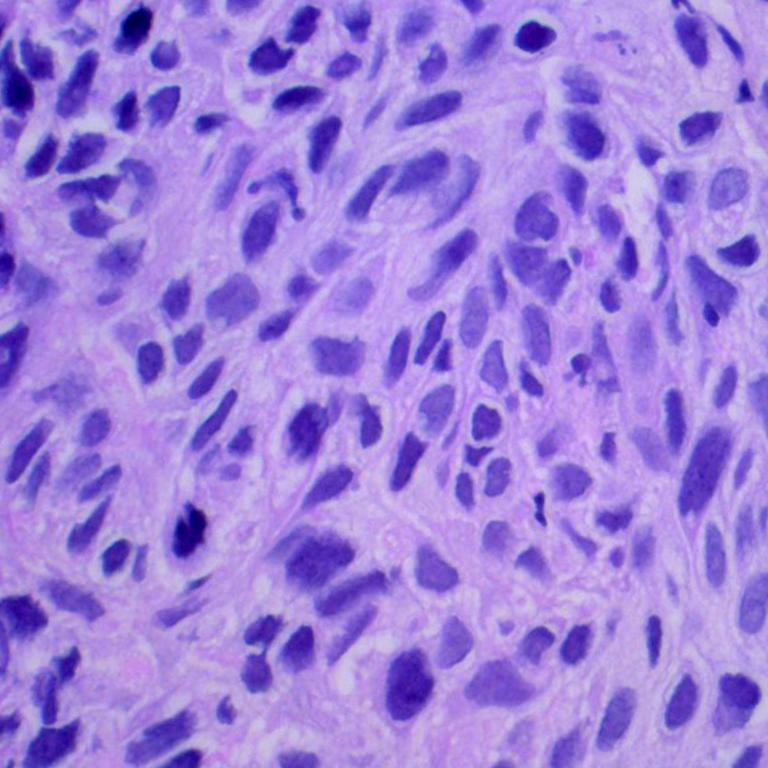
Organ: lung
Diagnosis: squamous carcinomas